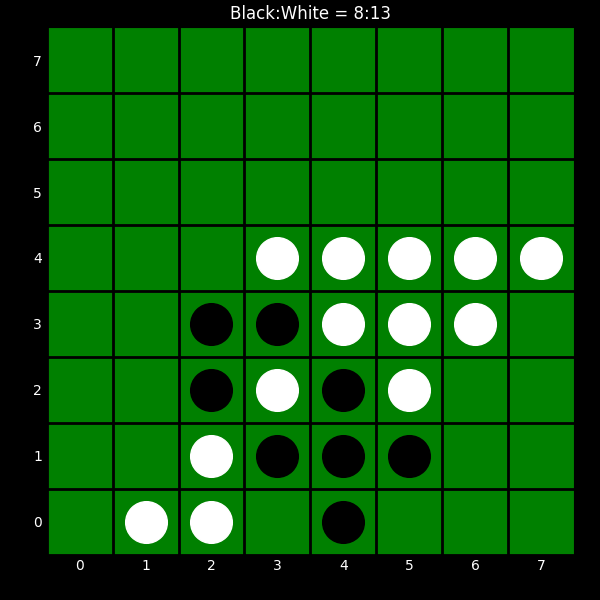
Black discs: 8
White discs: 13